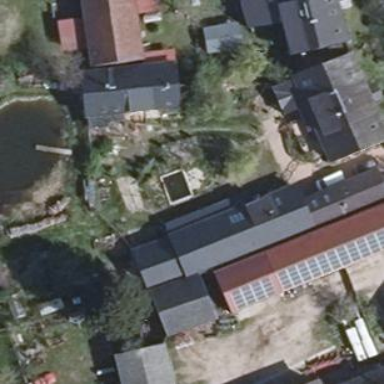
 where the roof is oriented along the structure."